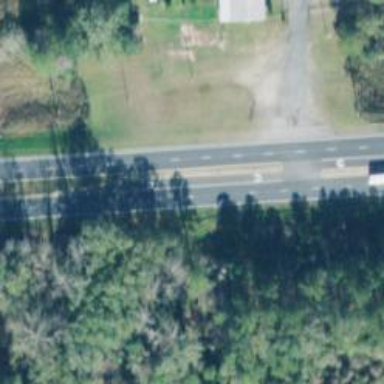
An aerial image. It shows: Asphalt dual carriageway classified as trunk highway.